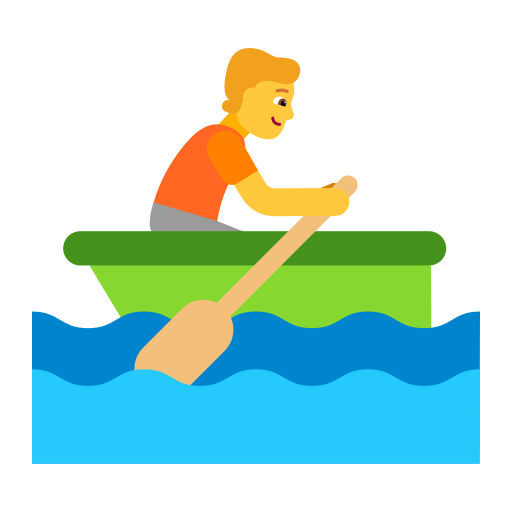
person rowing boat flat default